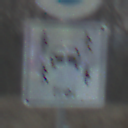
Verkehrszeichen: CarsharingfahrzeugeFrei
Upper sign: AbsolutesHalteverbot
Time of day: SunriseSunset
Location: Outdoor (RoadRail)
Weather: PartlyCloudy
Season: NotSpecified
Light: Natural